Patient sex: M
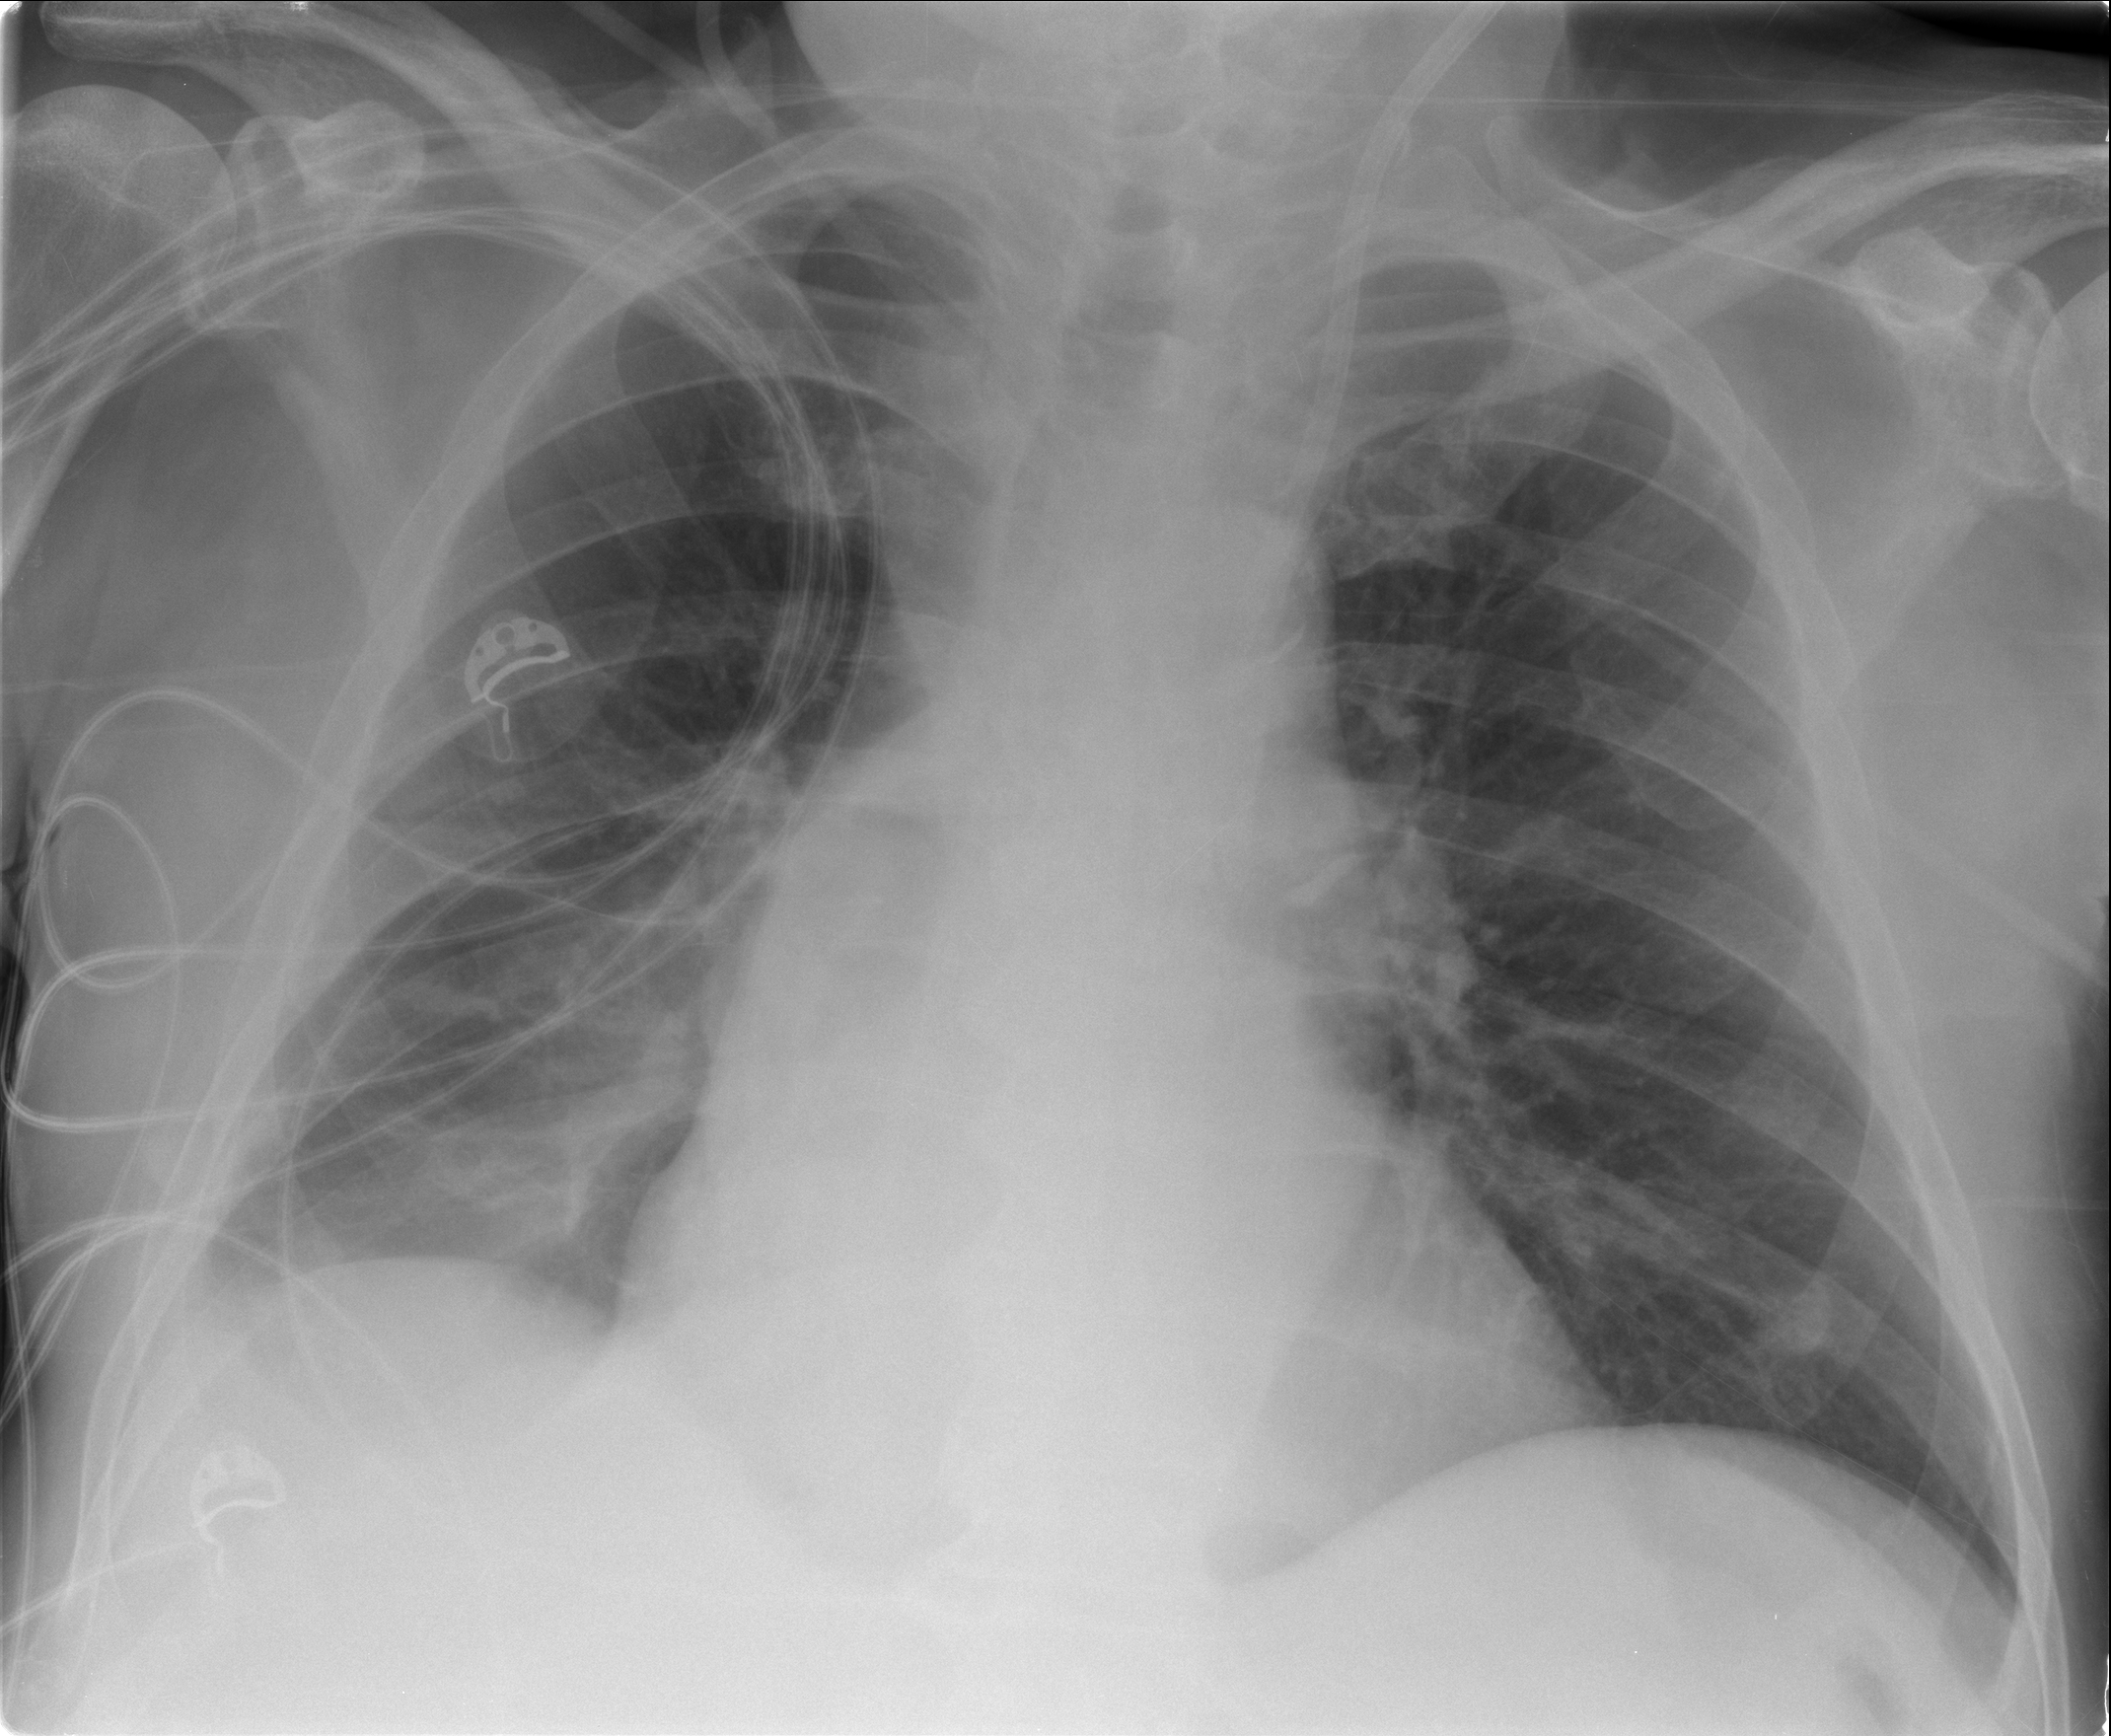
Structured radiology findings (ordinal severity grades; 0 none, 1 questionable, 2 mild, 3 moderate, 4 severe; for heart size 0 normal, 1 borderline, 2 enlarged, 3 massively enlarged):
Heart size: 1
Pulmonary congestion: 0
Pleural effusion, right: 2
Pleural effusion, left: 0
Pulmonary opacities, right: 1
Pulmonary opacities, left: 0
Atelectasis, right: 2
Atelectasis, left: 0